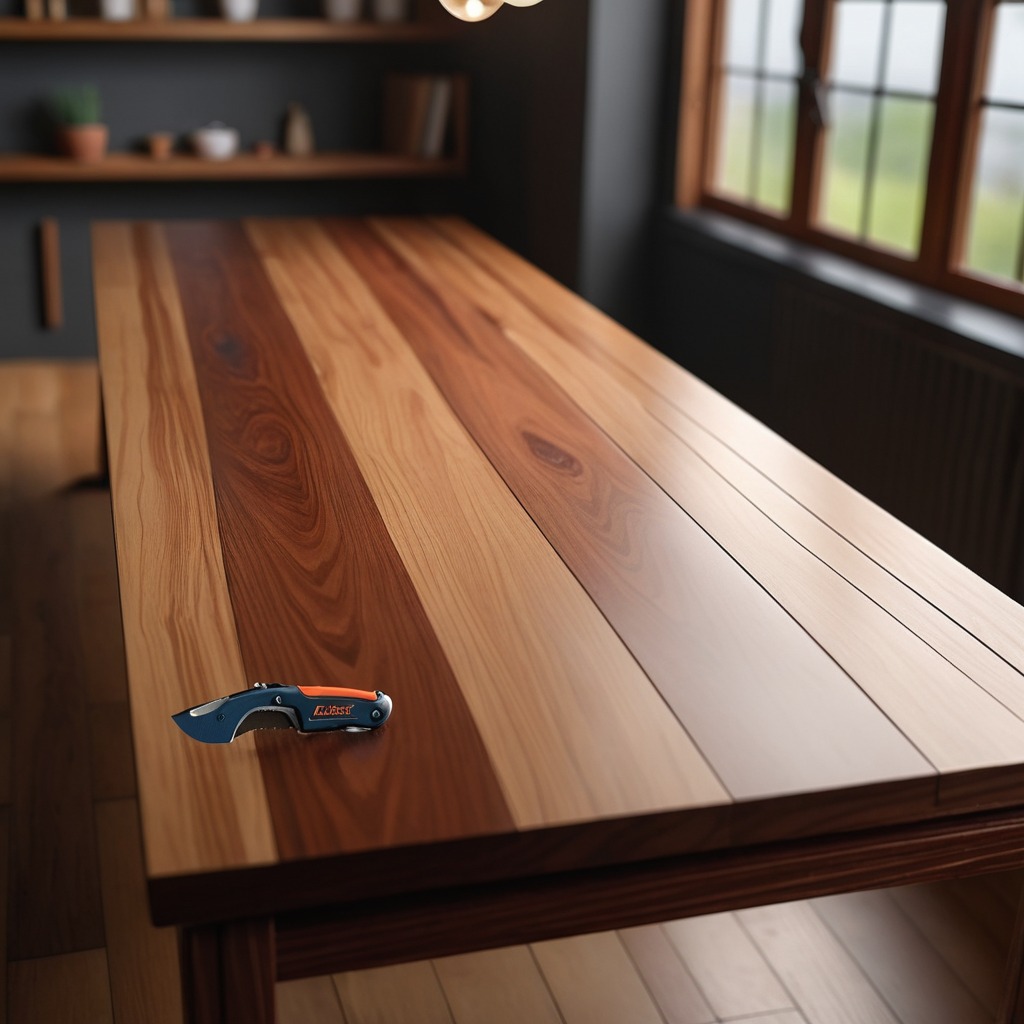
A utility knife lying on the wooden table in a carpentry studio